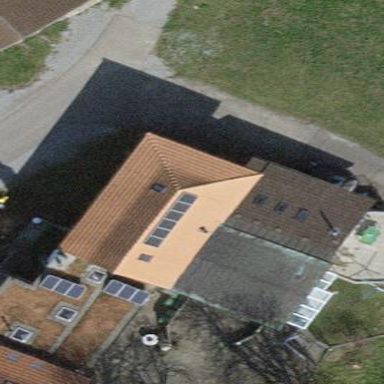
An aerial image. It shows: Simple house.